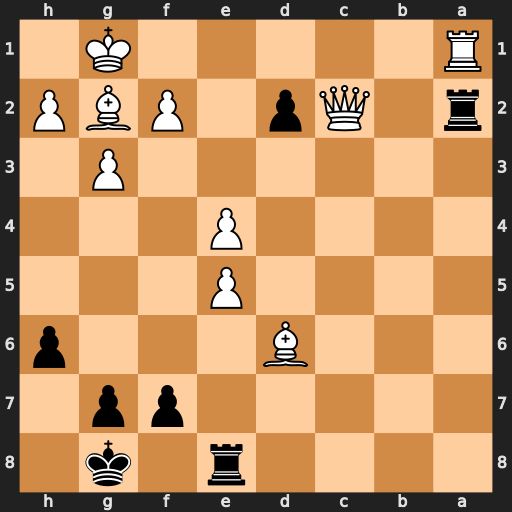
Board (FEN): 4r1k1/5pp1/3B3p/4P3/4P3/6P1/r1Qp1PBP/R5K1
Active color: b
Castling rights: -
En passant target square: -
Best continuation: Rxa1+ Bf1 d1=Q Qxd1 Rxd1